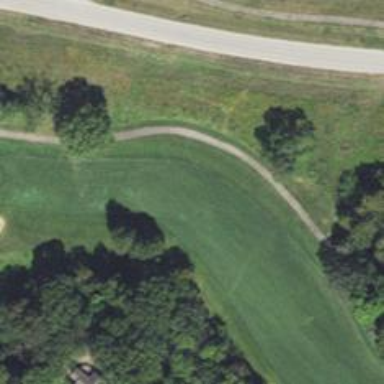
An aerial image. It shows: Golf hole.